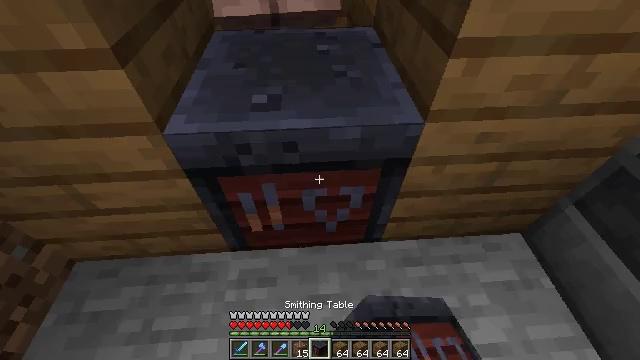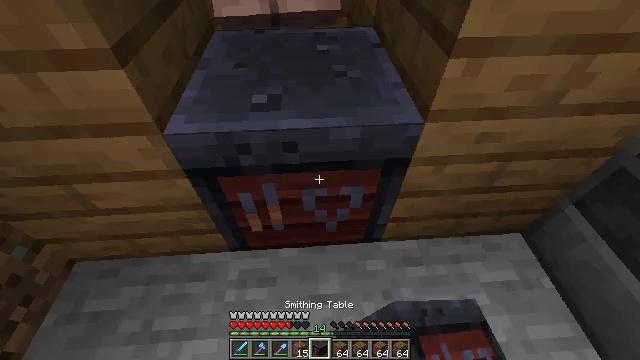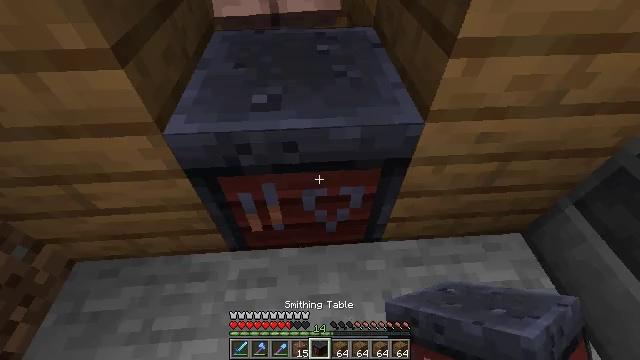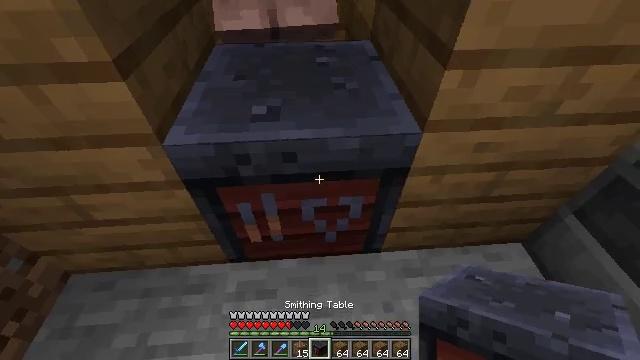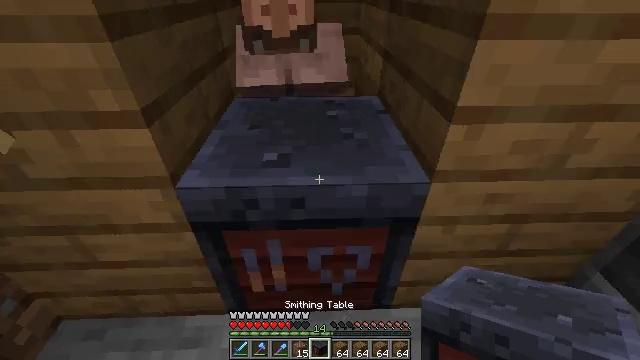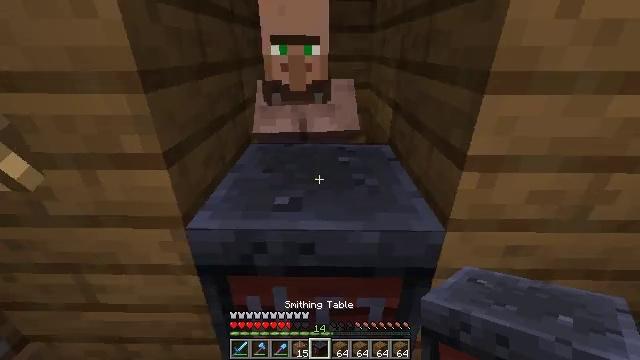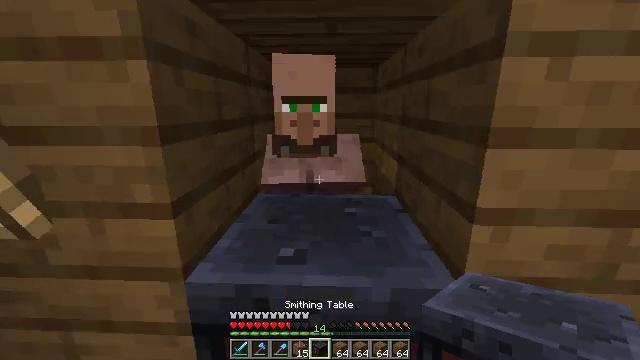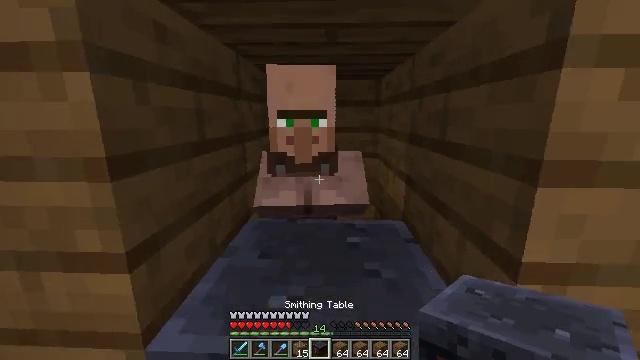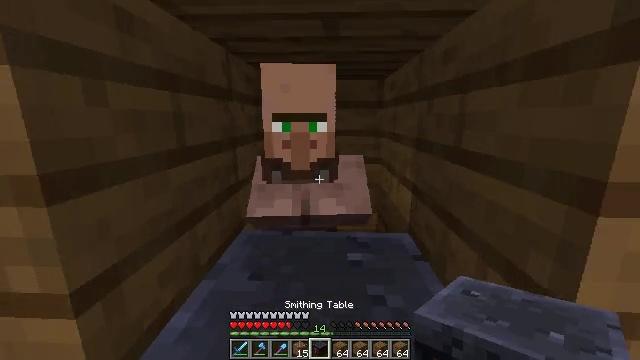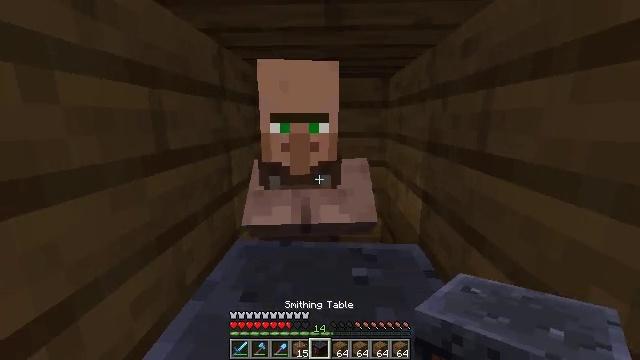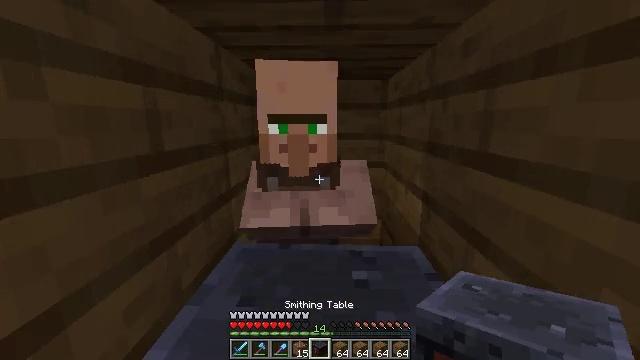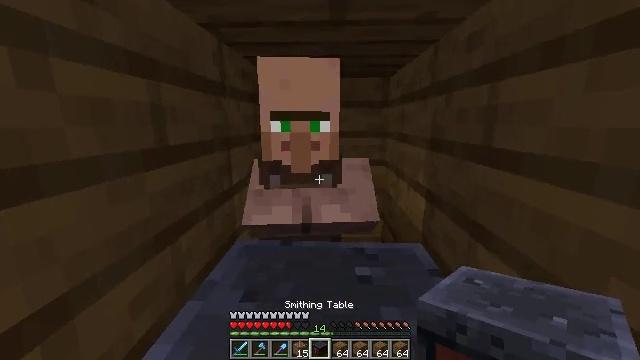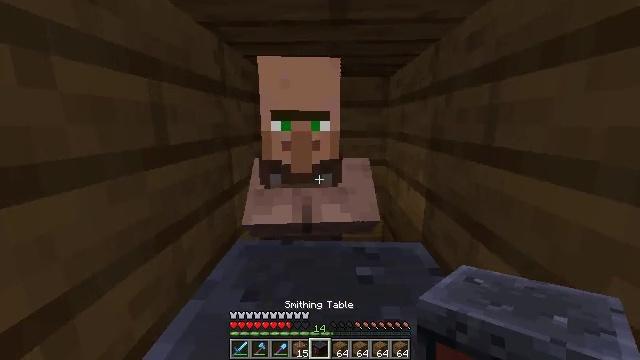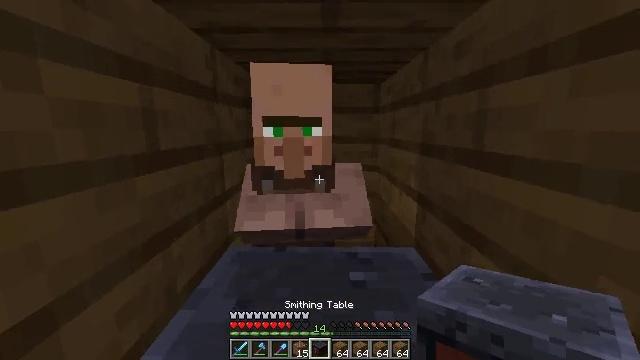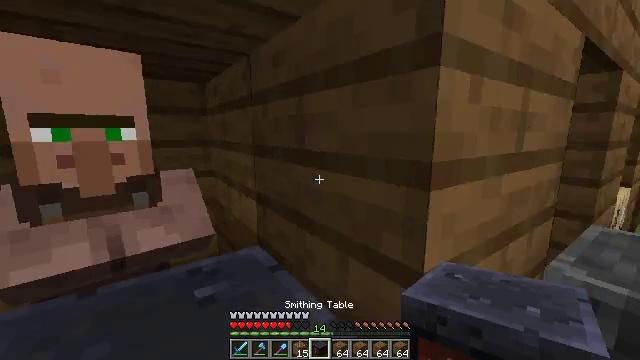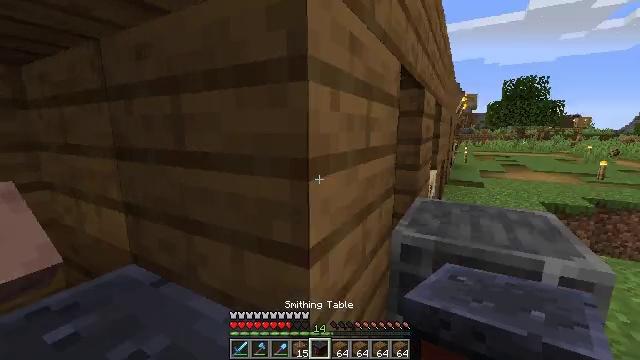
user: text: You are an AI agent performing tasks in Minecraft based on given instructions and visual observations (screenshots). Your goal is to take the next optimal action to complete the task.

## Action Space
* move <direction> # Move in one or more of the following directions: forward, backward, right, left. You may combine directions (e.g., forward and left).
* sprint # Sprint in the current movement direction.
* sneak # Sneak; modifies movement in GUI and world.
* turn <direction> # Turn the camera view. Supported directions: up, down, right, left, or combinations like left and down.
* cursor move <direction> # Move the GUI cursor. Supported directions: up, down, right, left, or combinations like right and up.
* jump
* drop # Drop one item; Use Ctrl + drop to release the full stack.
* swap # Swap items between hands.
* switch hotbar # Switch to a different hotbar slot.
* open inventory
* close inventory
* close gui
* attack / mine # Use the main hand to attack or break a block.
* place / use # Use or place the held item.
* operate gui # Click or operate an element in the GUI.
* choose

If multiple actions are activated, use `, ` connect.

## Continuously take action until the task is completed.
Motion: motion action
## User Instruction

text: Mine the blast furnace.
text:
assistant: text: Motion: no_op
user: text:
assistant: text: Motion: no_op
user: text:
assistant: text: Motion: turn up
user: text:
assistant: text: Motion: turn left and up
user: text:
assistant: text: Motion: turn left and up
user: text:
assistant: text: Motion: move forward, turn left and up
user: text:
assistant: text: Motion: move forward, turn up
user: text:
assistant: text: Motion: move forward
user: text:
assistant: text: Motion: move forward
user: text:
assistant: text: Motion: move forward
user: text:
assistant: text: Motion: move forward
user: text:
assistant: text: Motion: move forward
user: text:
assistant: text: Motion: turn right and up
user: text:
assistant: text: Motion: turn right
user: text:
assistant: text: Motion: move back, turn right
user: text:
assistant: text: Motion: move back, turn right and down
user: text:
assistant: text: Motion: move back, turn right and down
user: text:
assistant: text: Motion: move back, turn right
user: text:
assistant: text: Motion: move back
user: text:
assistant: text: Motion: no_op
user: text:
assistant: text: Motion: no_op
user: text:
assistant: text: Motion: move forward
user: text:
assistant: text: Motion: move forward, turn down
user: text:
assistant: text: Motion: move forward
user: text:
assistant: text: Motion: move forward, turn down
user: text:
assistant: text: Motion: move forward
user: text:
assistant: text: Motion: move forward
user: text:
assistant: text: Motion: move forward, turn left and down
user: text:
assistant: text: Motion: move forward and move right, turn left
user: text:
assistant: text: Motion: move forward and move right, turn left